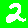
Digit: 2